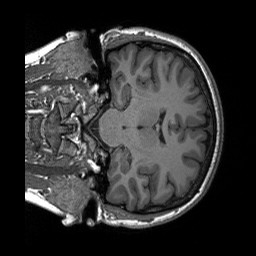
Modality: T1w
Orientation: coronal
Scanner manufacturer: siemens
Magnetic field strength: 3 T
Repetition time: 2.3 s
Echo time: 0.00207 s